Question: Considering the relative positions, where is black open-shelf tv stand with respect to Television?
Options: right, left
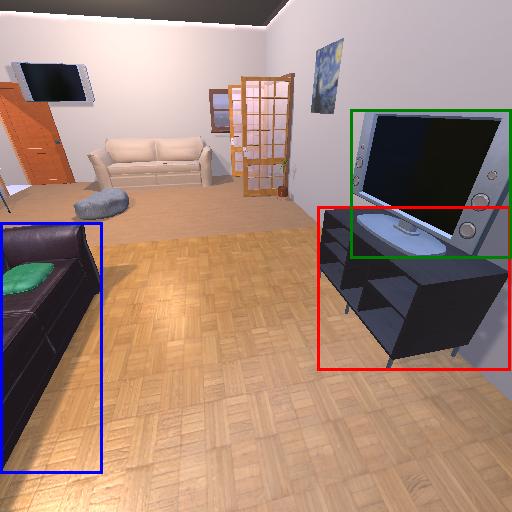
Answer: right